Question: I made this 'CustomCellRenderer' class intended to be used in 'JXTreeTable' and 'JXTable' objects since I have many of these in my project. So this class implements 'TreeCellRenderer' and 'TableCellRenderer' interfaces:
'''
public class CustomCellRenderer extends JLabel
implements TreeCellRenderer, TableCellRenderer {
@Override
public Component getTreeCellRendererComponent(JTree tree, Object value, boolean selected, boolean expanded, boolean leaf, int row, boolean hasFocus) {
setBackground(selected ? new Color(83,142,213) : Color.white);
setForeground(selected ? Color.white : Color.black);
//here is the icon setting code but it's irrelevant to my problem
setText(value != null ? value.toString() : "<null>");
return this;
}
@Override
public Component getTableCellRendererComponent(JTable table, Object value, boolean isSelected, boolean hasFocus, int row, int column) {
setBackground(isSelected ? new Color(83,142,213) : Color.white);
setForeground(isSelected ? Color.white : Color.black);
setText(value != null ? value.toString() : "<null>");
return this;
}
}
'''
And here is the code where I set the renderer:
'''
jXTreeTableConsumos.setDefaultRenderer(Object.class, new CustomCellRenderer());
jXTreeTableConsumos.setTreeCellRenderer(new CustomCellRenderer());
'''
I'm expecting background and foreground become blue and white respectively when a row is selected. However it only happens at Tree table cell (first column) while only foreground changes and background stills white in the other cells in the very same selected row:

Could anybody please tell me why cells (that are not tree cells) don't change their background color?
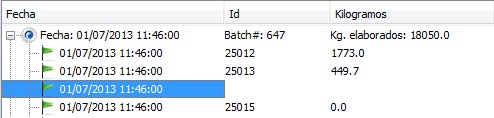
Answer: Thanks everybody for your comments and suggestions. I found the solution in 'JComponent#setBackground(Color bg)' documentation:
> Sets the background color of this component. The background color is
used , and only by subclasses of
JComponent or ComponentUI implementations. Direct subclasses of
JComponent must override paintComponent to honor this property.
Since my 'CustomCellRenderer' extends from 'JLabel' the only thing I have to do is make sure it's opaque and its background color will be painted:
'''
@Override
public Component getTableCellRendererComponent(JTable table, Object value, boolean isSelected, boolean hasFocus, int row, int column) {
setOpaque(true);//adding this line I solved my problem
setBackground(isSelected ? new Color(83,142,213) : Color.white);
setForeground(isSelected ? Color.white : Color.black);
setText(value != null ? value.toString() : "<null>");
return this;
}
'''